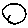
Label: circle